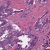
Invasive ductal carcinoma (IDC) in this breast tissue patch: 1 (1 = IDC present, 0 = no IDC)